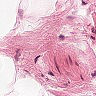
Metastatic tissue present: no